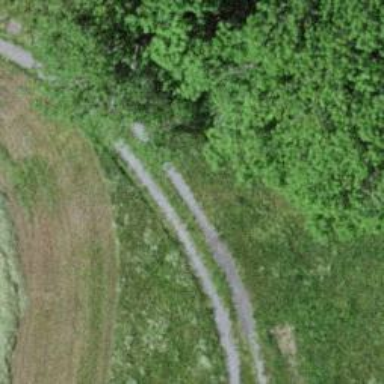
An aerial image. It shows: Grass track with grade3 track type.